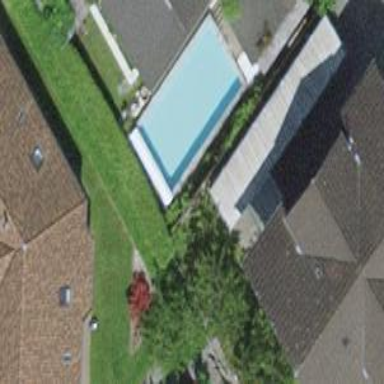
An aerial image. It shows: Swimming pool located in leisure land.